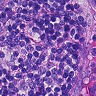
Metastatic tissue present: no